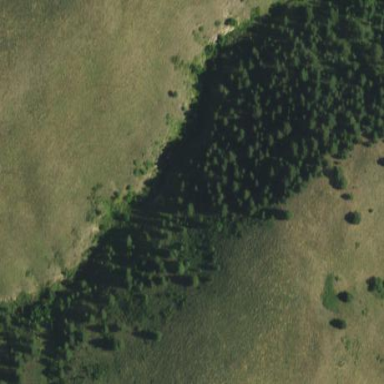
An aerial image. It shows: Serene woodland landscape.